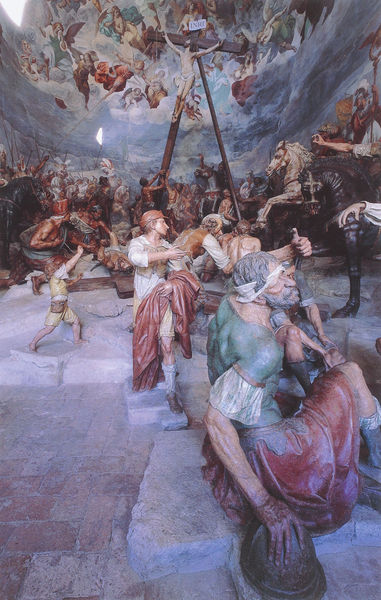
Titel: X Kapelle/ Kreuzigung
Künstler: Dionigi Bussola
Institution: Ossuccio: Sacri Monte di Varese
Schlagwörter: blau, gemälde, hand, himmel, mann, komposition, menschen, daumen, männer, szene, weiss, rot, wand, hinrichtung, stein, boden, decke, pferd, pferde, reiter, engel, ton, figuren, krieg, soldaten, foto, blind, kreuz, soldat, helm, rüstung, römer, statuen, farbfoto, jesus, kreuzigung, kruzifix, deckengemälde, fresko, putten, verband, verwundet, krippe, terrakotta, erdbeben, golgatha, inri, mob, lahmer, daumen hoch